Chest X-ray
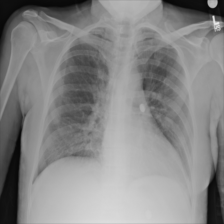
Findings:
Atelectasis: negative
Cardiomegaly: negative
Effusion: negative
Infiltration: positive
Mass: negative
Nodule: negative
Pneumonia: negative
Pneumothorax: negative
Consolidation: negative
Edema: negative
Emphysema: negative
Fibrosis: negative
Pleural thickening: negative
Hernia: negative